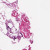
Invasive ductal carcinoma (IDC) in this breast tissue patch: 0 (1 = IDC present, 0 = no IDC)